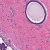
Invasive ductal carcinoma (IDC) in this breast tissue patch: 0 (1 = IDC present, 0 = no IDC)